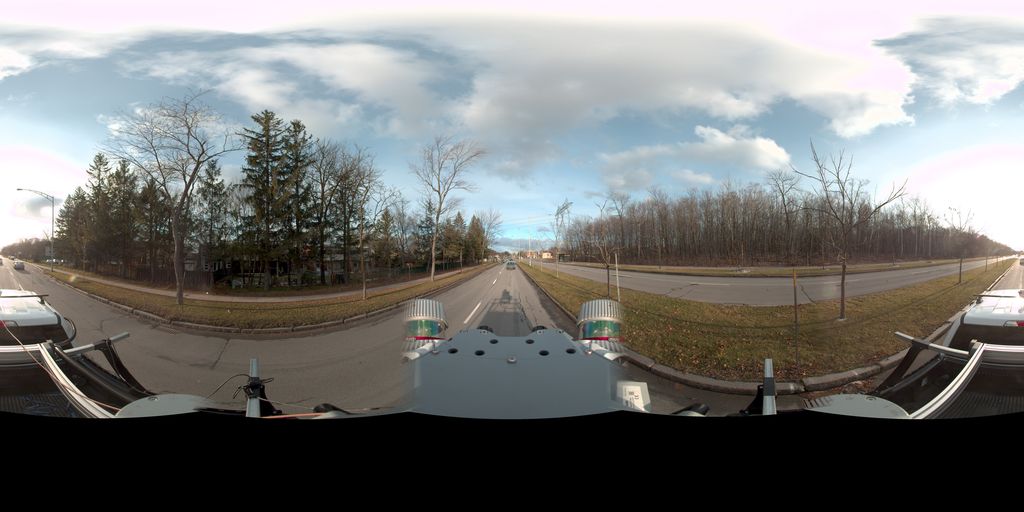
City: quebec_city